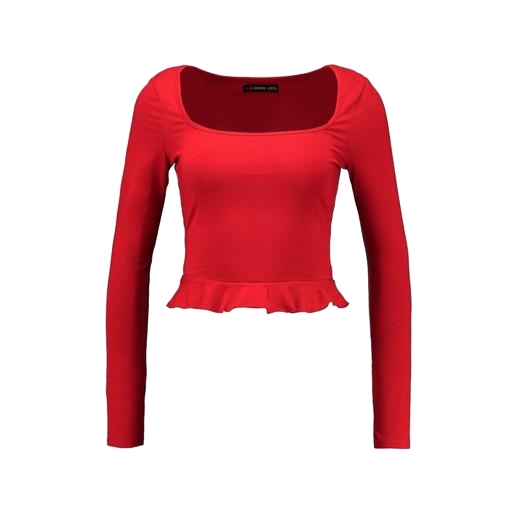
red ruffled-hem top, red fitted crop top, long sleeved fitted red shirt, white background